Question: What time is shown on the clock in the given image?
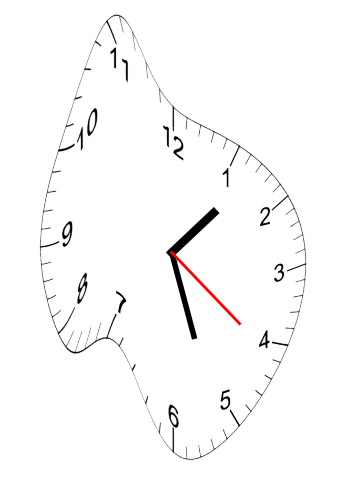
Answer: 01:26:21